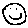
Label: smiley face